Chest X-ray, AP view. Patient: 48 years old, sex M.
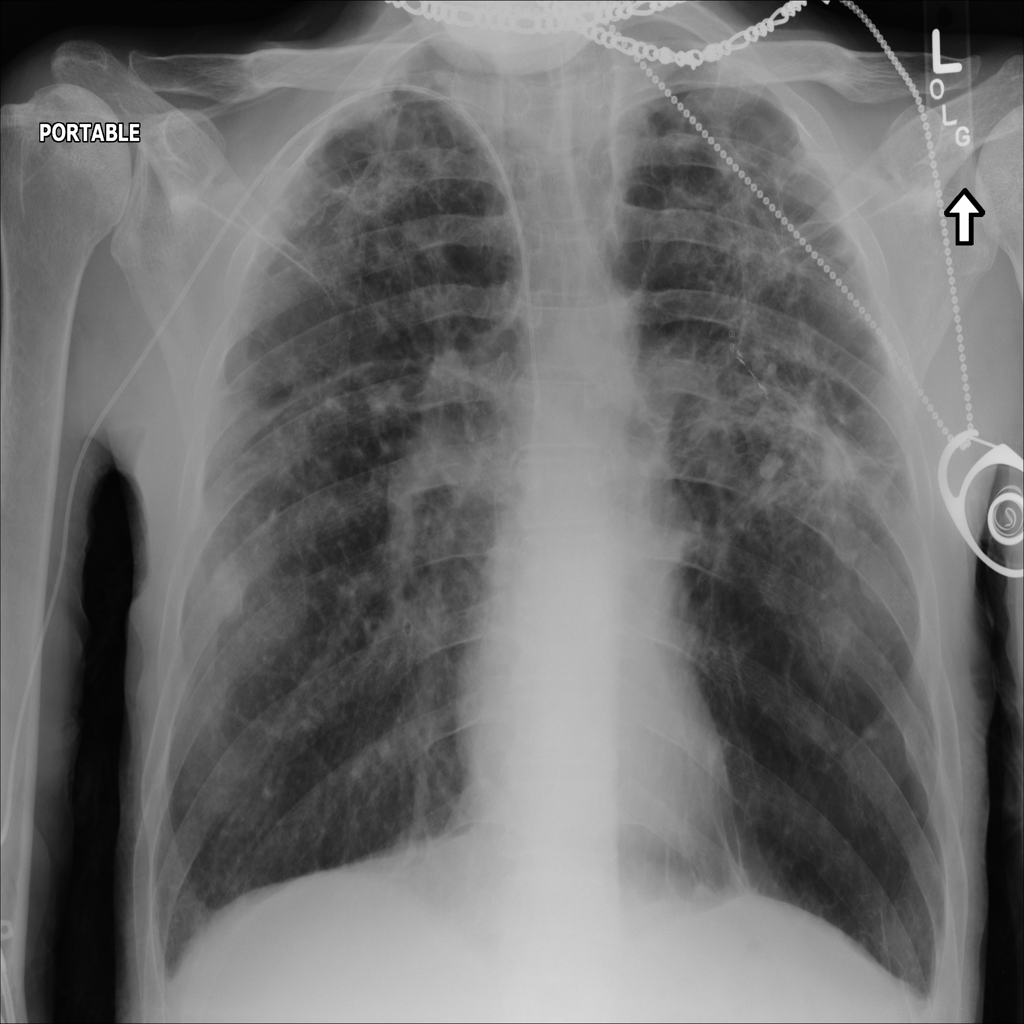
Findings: No Finding